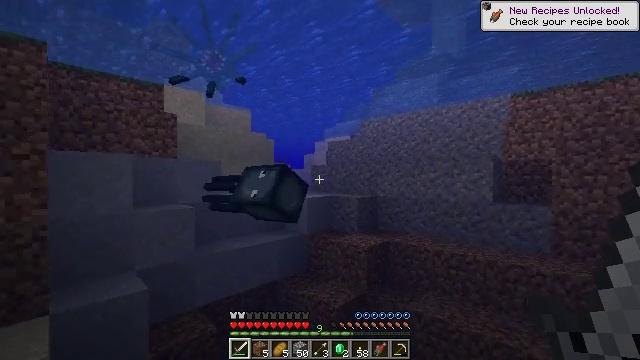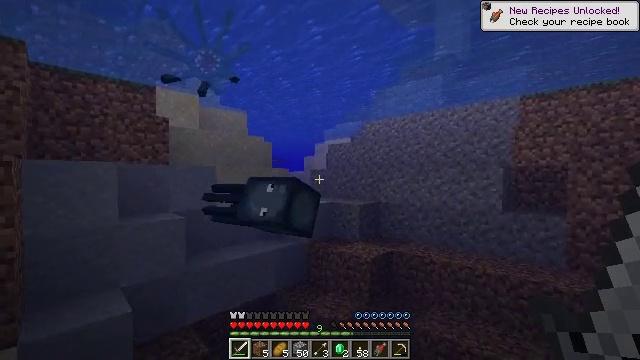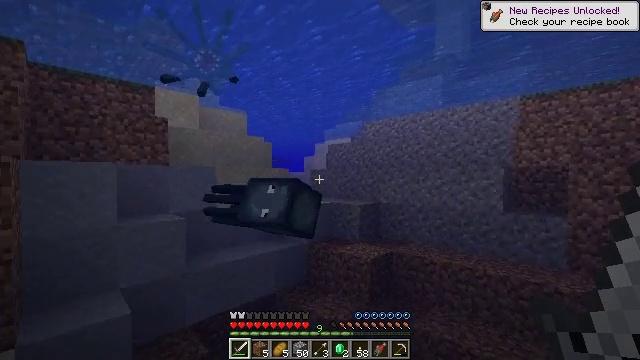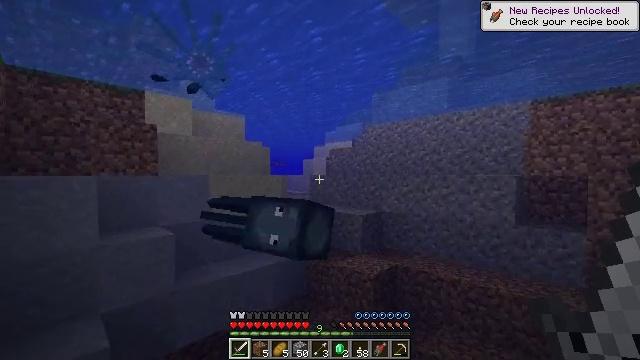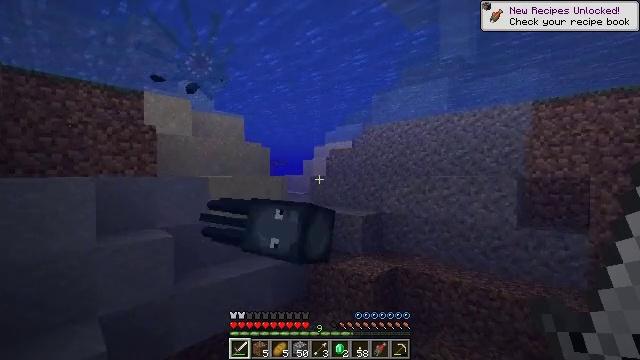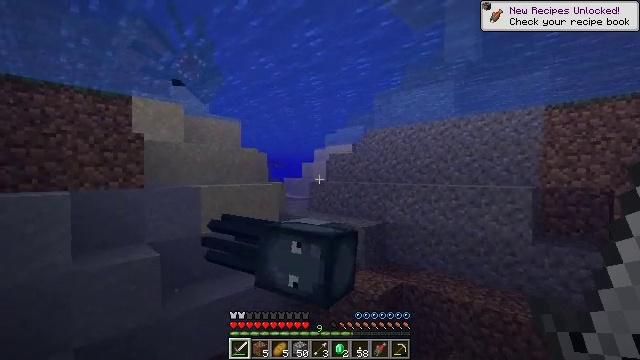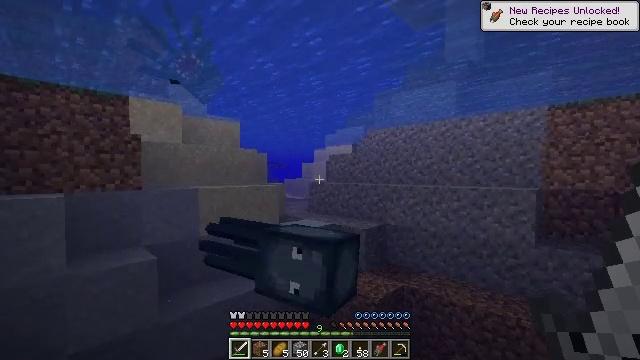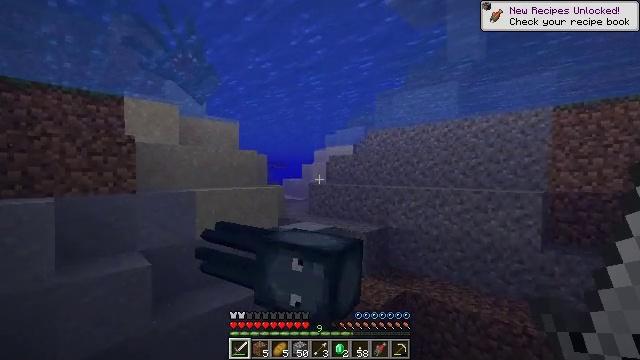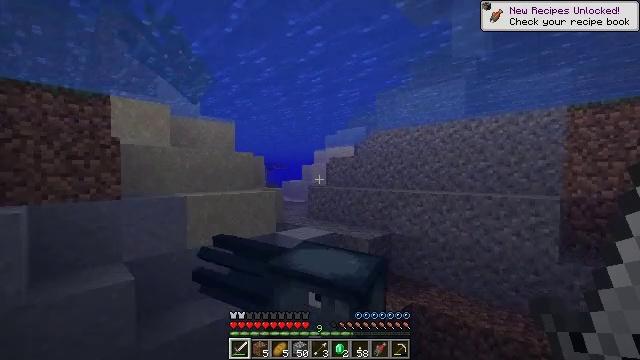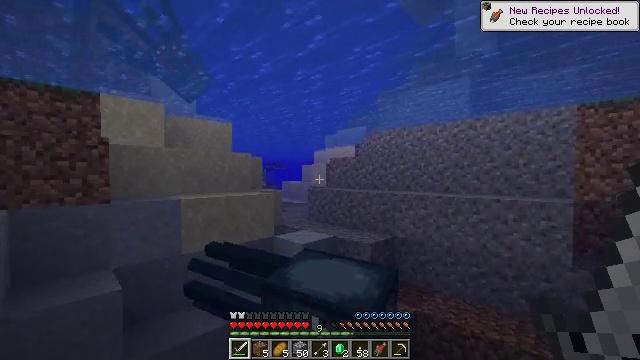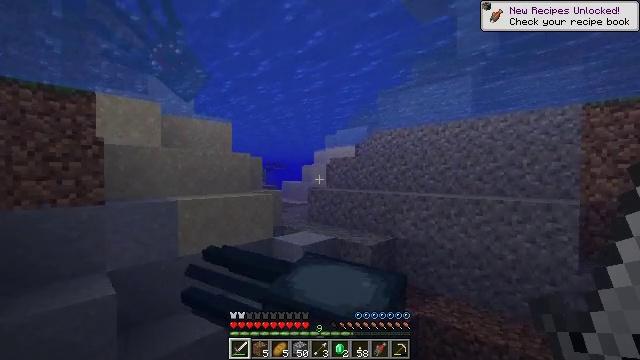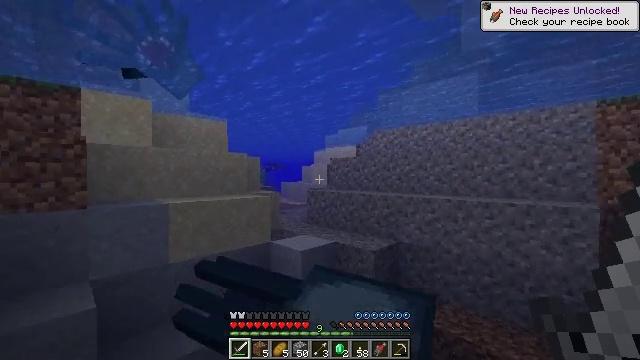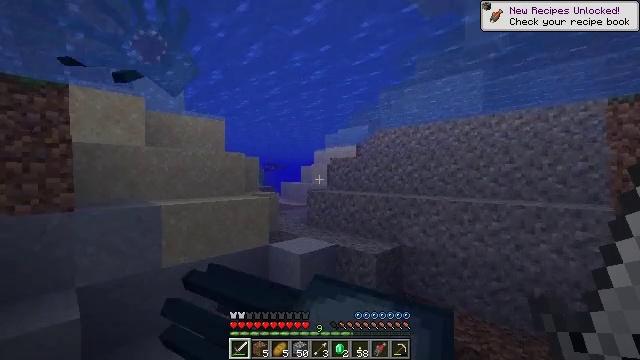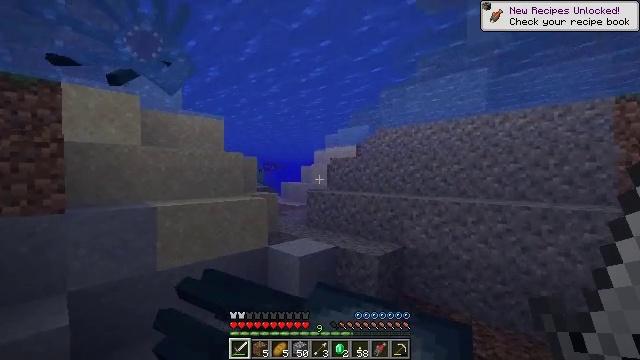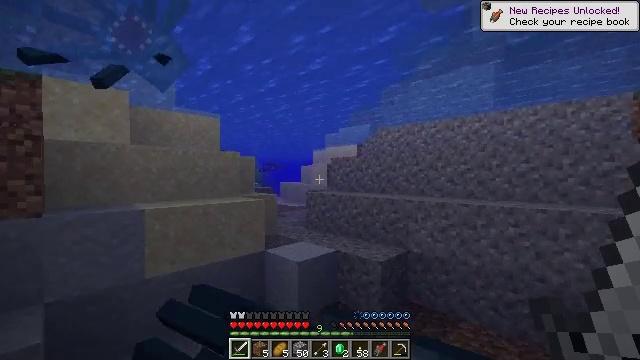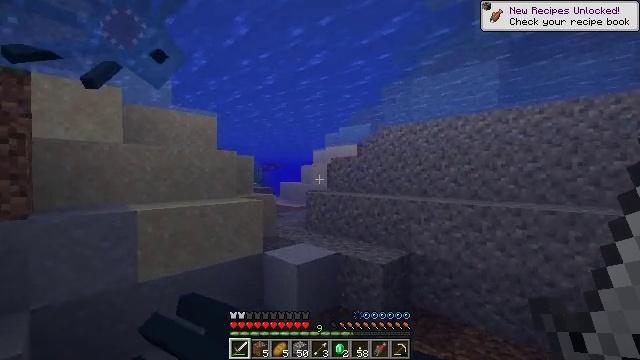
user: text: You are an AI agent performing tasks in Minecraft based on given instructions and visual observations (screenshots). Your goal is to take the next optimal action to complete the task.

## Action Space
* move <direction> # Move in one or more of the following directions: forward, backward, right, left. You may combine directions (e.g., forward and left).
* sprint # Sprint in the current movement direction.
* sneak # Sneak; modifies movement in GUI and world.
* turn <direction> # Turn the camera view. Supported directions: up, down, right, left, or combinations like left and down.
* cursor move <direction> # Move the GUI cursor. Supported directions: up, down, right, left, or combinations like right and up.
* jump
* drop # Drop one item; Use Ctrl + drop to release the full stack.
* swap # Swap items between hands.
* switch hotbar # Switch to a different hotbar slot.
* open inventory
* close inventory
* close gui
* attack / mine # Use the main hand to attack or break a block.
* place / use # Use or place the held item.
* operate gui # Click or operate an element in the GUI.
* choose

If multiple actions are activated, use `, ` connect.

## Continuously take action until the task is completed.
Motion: motion action
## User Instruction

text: Fish and kill the salmon.
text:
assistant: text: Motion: move forward, jump
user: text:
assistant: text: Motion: move forward, jump
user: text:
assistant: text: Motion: move forward, jump
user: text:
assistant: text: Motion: move forward, jump
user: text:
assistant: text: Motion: move forward
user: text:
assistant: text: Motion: move forward
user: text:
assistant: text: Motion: move forward
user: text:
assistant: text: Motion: move forward
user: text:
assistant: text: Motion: move forward
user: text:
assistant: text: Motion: move forward
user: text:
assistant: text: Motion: move forward
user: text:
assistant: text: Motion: move forward
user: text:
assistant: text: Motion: move forward
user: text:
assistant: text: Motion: move forward
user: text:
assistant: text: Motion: move forward
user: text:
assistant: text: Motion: move forward
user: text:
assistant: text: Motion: move forward
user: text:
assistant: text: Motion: move forward
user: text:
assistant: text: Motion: move forward
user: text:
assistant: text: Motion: move forward
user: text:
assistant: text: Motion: move forward
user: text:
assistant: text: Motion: move forward
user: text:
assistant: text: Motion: move forward
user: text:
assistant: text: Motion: move forward, jump
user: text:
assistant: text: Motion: move forward, jump
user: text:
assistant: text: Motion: move forward, jump
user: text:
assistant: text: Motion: move forward, jump
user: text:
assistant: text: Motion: move forward, jump
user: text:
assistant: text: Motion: move forward, jump
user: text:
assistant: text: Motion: move forward, jump